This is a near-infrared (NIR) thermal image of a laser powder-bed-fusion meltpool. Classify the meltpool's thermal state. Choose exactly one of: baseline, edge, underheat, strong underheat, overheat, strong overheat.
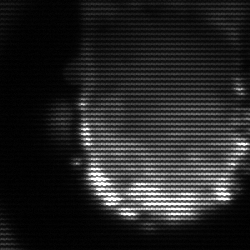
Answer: baseline